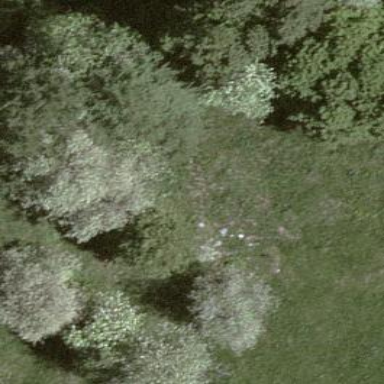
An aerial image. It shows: Forest area.